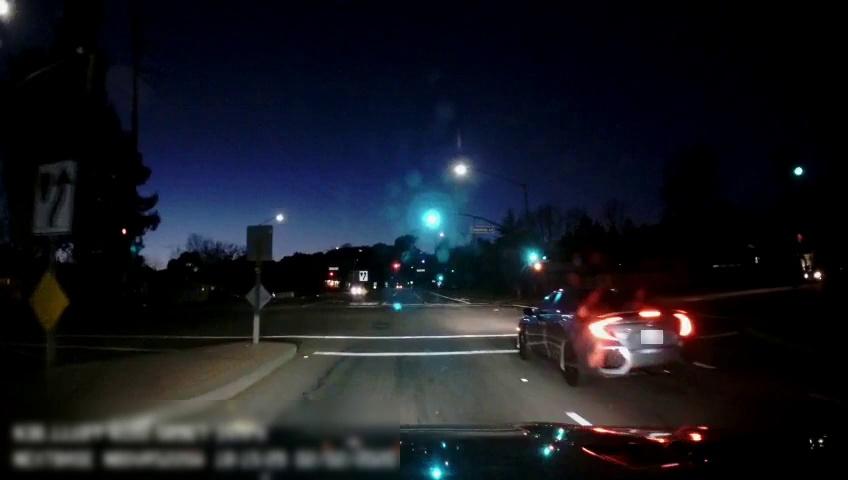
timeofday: Night
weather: Other
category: Drivable Space
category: Drivable Space
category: Vehicles | SUV
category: Vehicles | Car
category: Lanes | Alternate Lane
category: Lanes | Current Lane
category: Lanes | Current Lane
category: Traffic | Lights
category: Traffic | Lights
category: Traffic | Signs
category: Traffic | Signs
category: Traffic | Lights
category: Traffic | Signs
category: Traffic | Lights